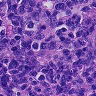
Metastatic tissue present: no